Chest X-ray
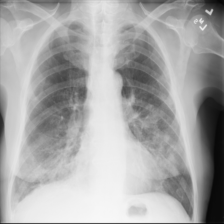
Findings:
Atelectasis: negative
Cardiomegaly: negative
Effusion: negative
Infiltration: negative
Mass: negative
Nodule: negative
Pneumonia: negative
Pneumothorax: negative
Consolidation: negative
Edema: negative
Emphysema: negative
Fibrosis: negative
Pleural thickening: negative
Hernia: negative